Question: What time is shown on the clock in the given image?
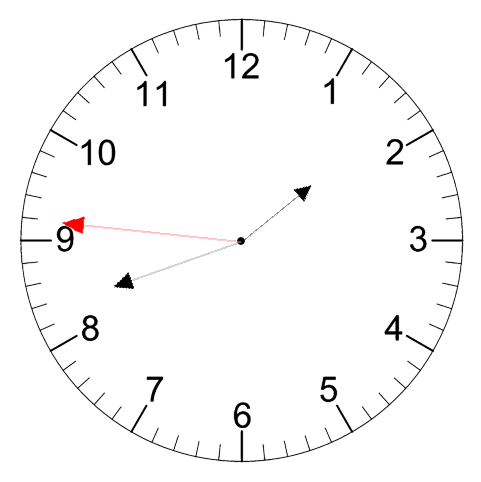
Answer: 01:41:46